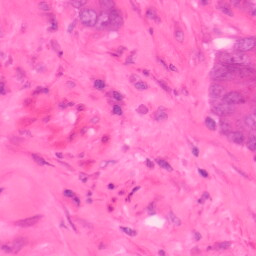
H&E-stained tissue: Colon